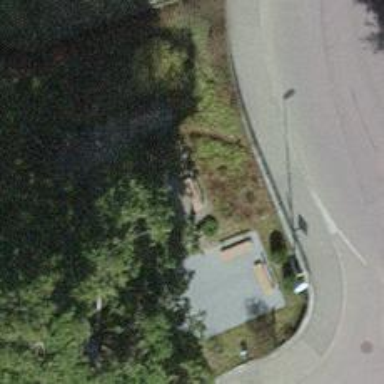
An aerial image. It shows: Brown bench in the vicinity.